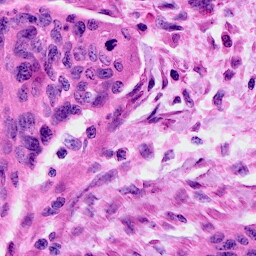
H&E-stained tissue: Cervix